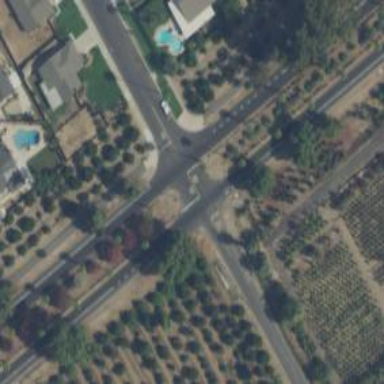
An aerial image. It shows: Stop road.